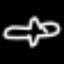
Label: airplane